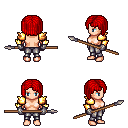
a pixel art fantasy rpg character, female body template, human, light skin, gold arm armor, metal pants, red pageboy hairstyle, metal gloves, spear, four views (front, back, left, right), 2x2 character sprite sheet, small pixel art, hard edges, no anti-aliasing